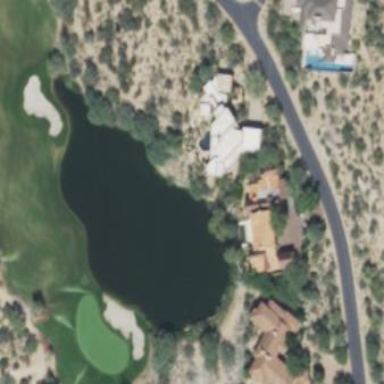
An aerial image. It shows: Water hazard in golf course. The hazard is natural water feature.